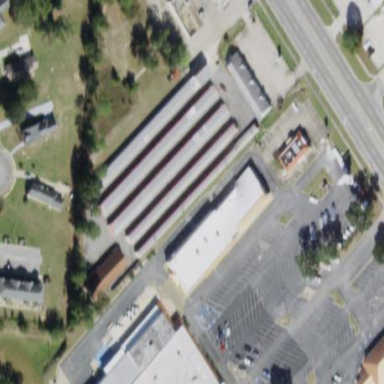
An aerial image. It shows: Commercial building.